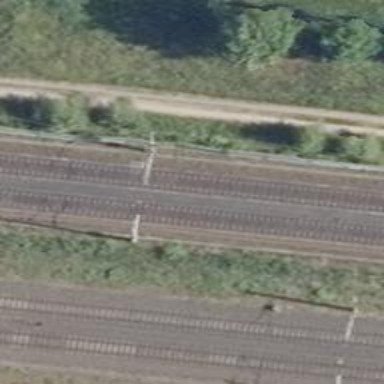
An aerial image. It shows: Milestone along the railway track with catenary mast.